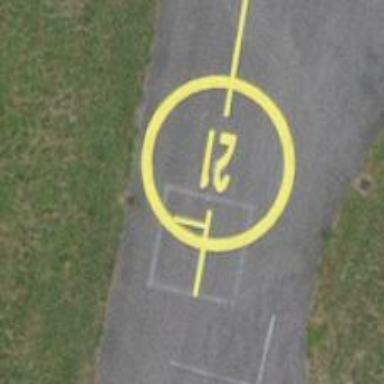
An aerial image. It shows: Image showing helipad at airport.